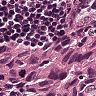
Metastatic tissue present: yes